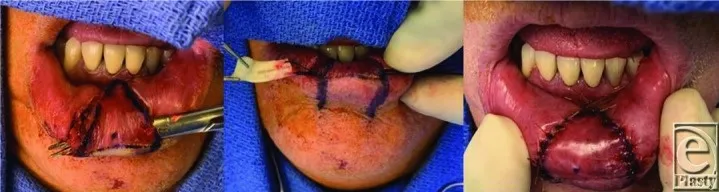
V-Y advancement and AlloDerm inset with closure.
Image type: medical_photograph (other_medical_photograph)